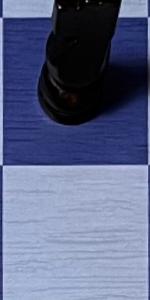
Label: Empty